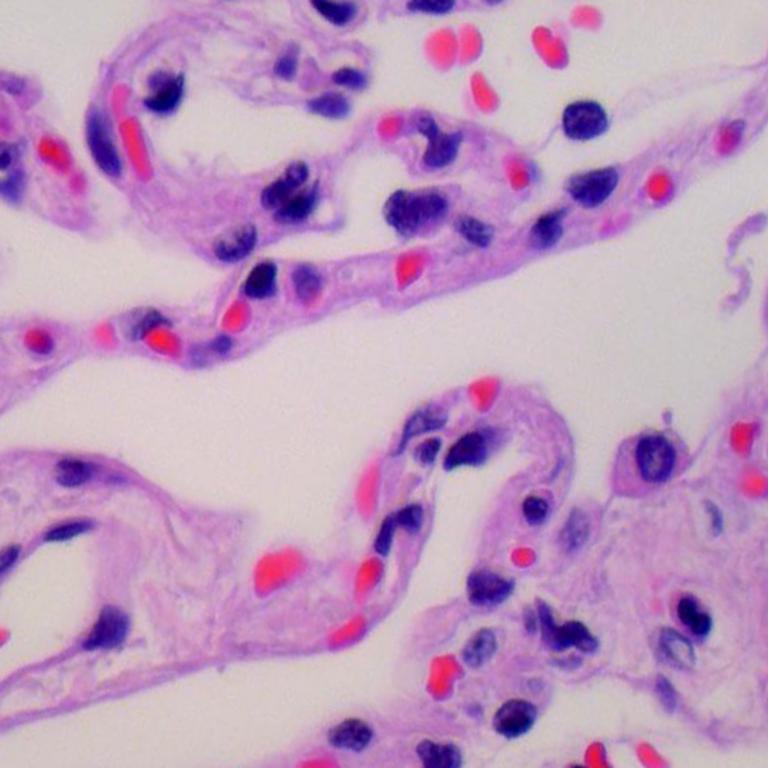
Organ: lung
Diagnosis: benign